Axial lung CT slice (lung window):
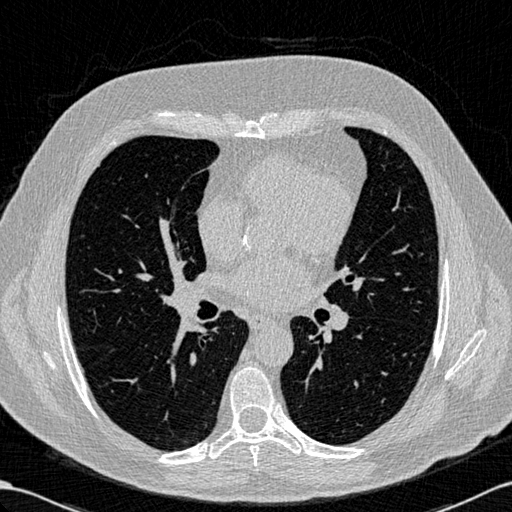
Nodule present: no